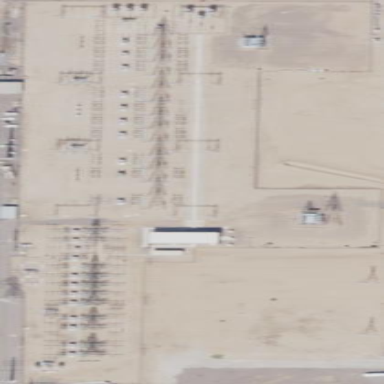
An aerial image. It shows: Outdoor power substation enclosed by fence. The substation operates at the transmission level.